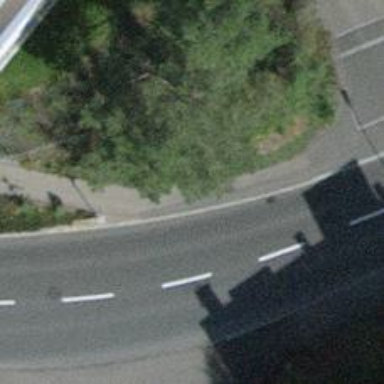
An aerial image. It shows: Asphalt sidewalk along the footway.